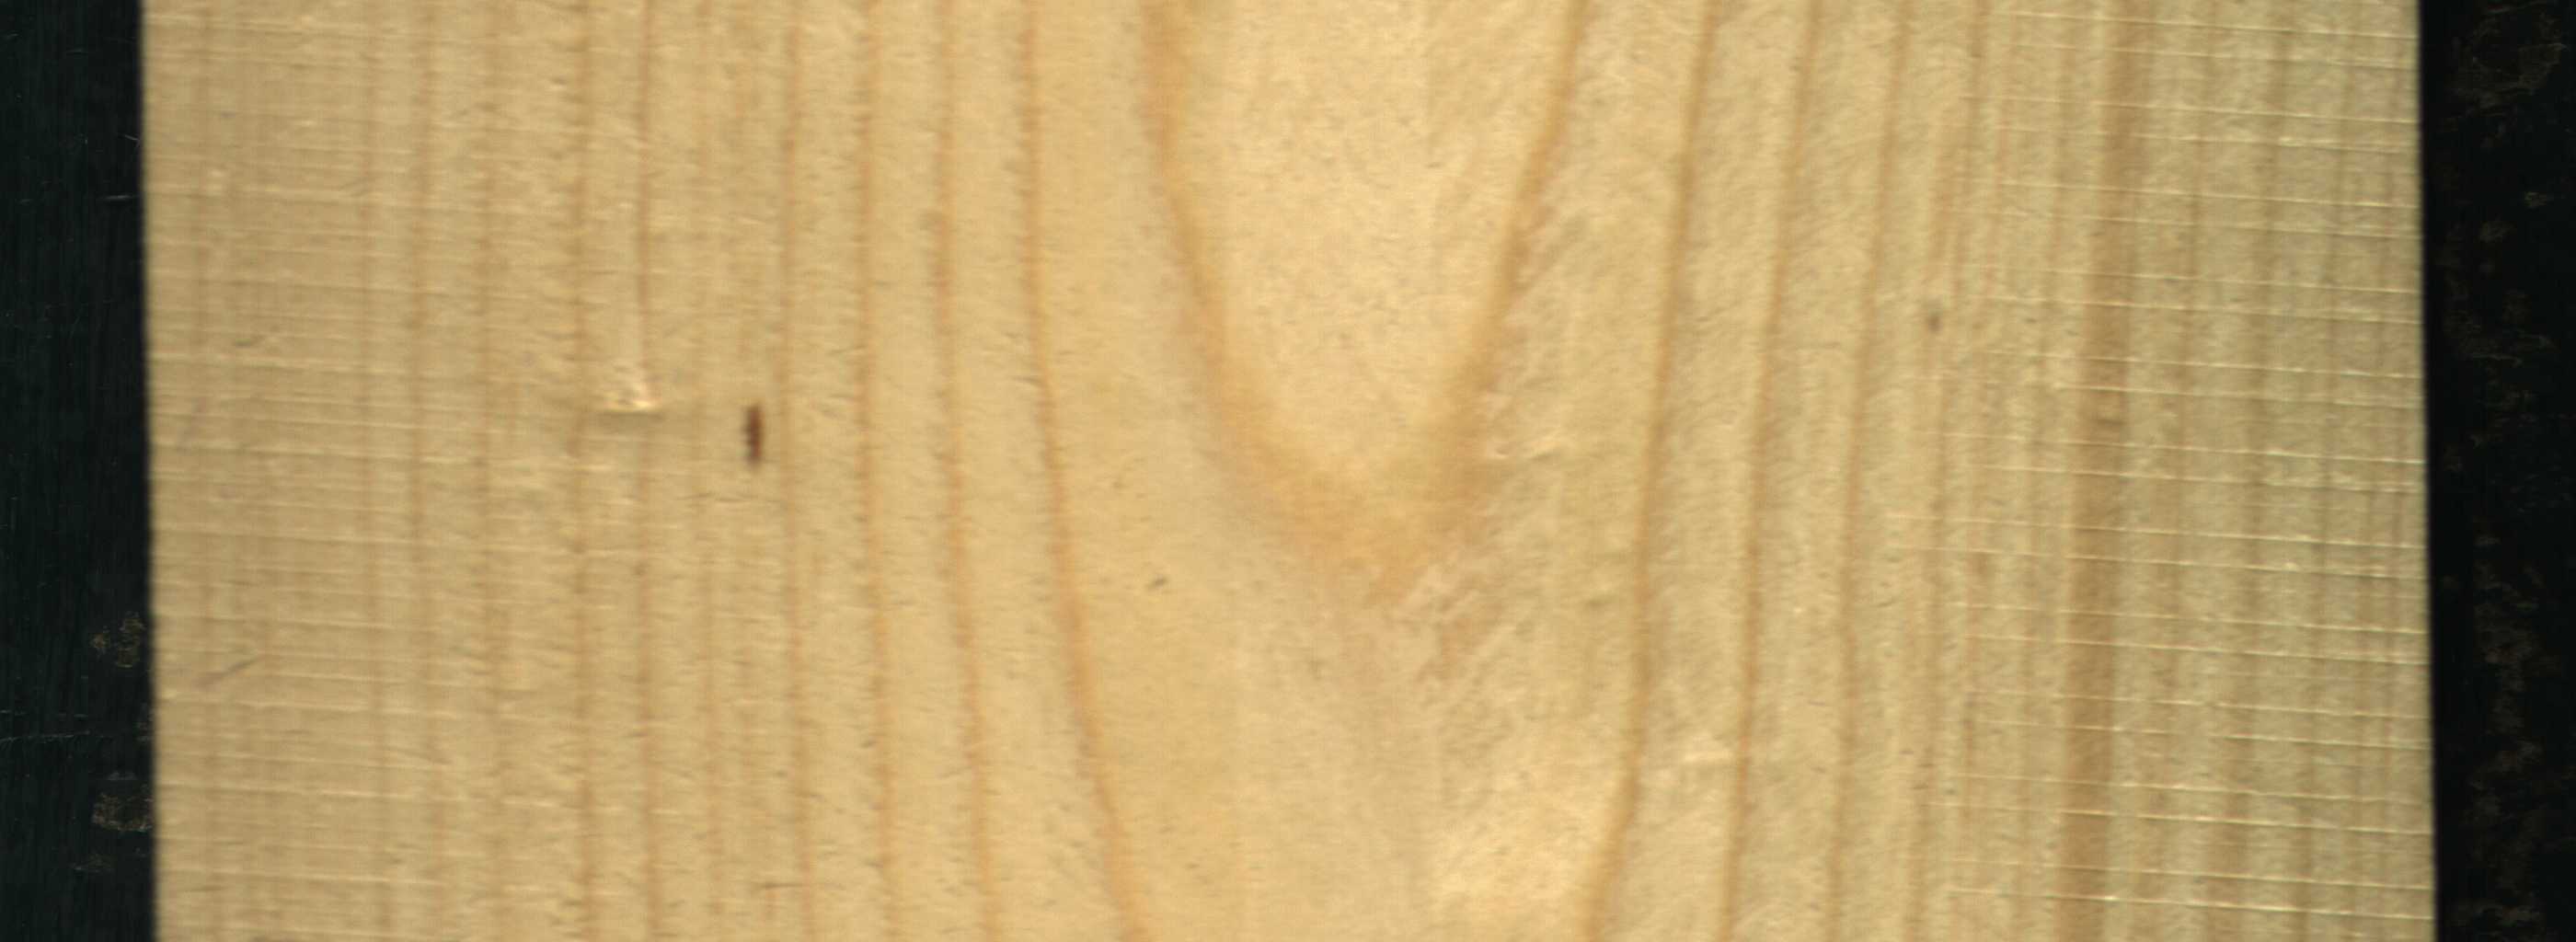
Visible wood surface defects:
resin